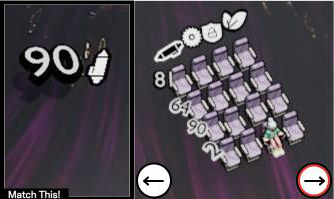
Task: seats
Answer: no